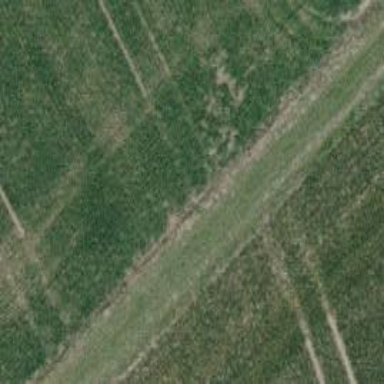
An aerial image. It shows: Agricultural vehicle track with ground surface of grade4.